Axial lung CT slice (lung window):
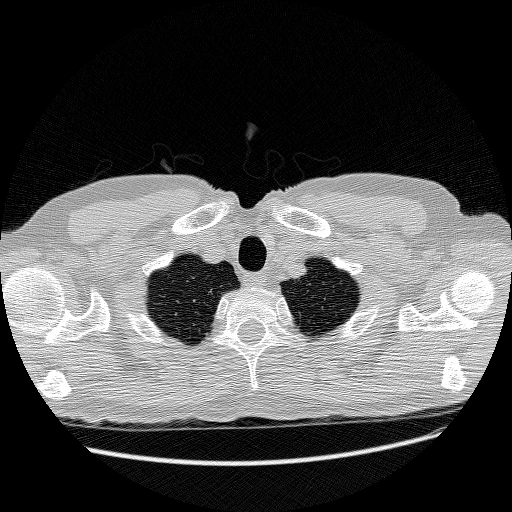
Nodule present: no